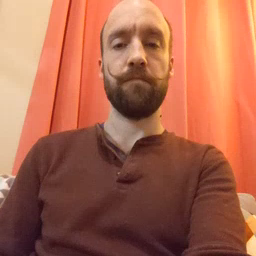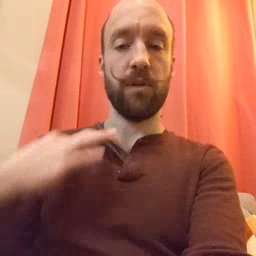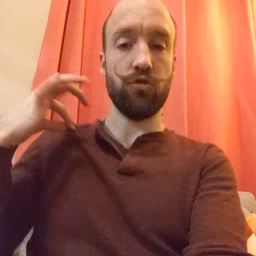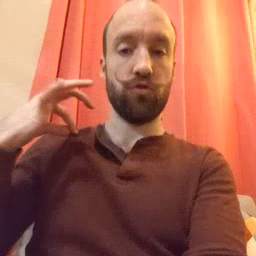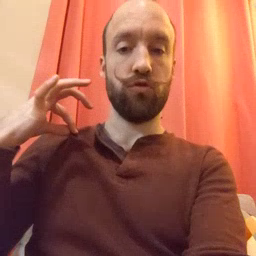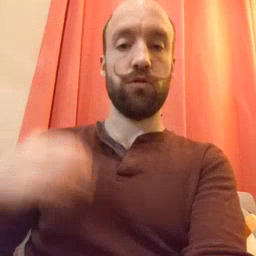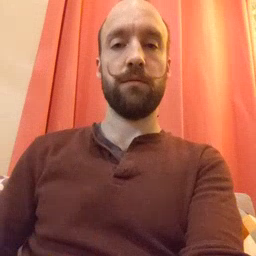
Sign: shirt